Question: Simply I want to handle 'id' column's value seperately to use it in a hidden field for mySQL. But when I fetch n'ame,surname,id' they are appearing in search text field also 'id' value appearing. And only Name, Surname must appear in text field. How can I set id's value to hidden field instantly?

'''
<?php
include 'config/db.connect.php';
$return_arr = array();
if (isset($_GET['term'])){
try {
$stmt = $db->prepare('SELECT id,user_username,name,surname FROM user WHERE name LIKE :receiver or surname LIKE :receiver or user_username LIKE :receiver');
$stmt->execute(array('receiver' => '%'.$_GET['term'].'%'));
while($row = $stmt->fetch()) {
$return_arr['name'] = $row['name'];
$return_arr['surname']= $row['surname'];
$return_arr['id']= $row['id'];
}
} catch(PDOException $e) {
echo 'ERROR: ' . $e->getMessage();
}
echo json_encode($return_arr);
}
?>
'''
'''
<script type="text/javascript">
$(function() {
//autocomplete
$("#receiver").autocomplete({
source: "autocomplete.php",
minLength: 1,
select: function(event, ui) {
$("#receiver_id").val(ui.item.value);
}
});
});
</script>
'''
'''
<form action="action_send_message.php" method="POST" >
<label for="receiver">Receiver</label>
<input type="text" name="receiver" id="receiver" placeholder="Receiver" class="span12" />
<input type="hidden" name="receiver_id" id="receiver_id" value=""/>
<textarea id="messagebody" name="message_body" class="wysihtml5 span12" rows="5" placeholder="Mesajinizi Yazin"></textarea>
<button type="submit" class="btn btn-large color-10">Gonder</button>
</form>
'''
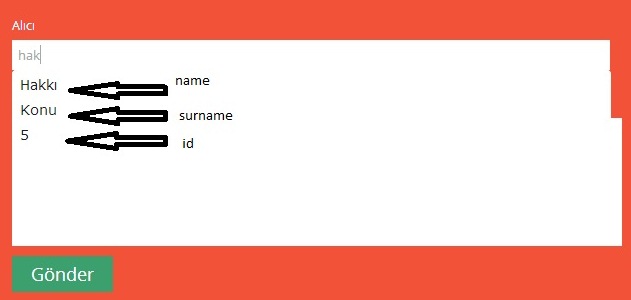
Answer: I suggest updating your code into something like the following:
'''
....
$return_arr[] = array('value' => $row['name'] . ' ' . $row['surname'],
'id' => $row['id']);
....
echo json_encode($return_arr);
'''
'''
$("#receiver").autocomplete({
source: function(request, response) {
jQuery.ajax({
url: 'autocomplete.php',
dataType: 'json',
success: function(data) {
response(data);
}
});
},
minLength: 1,
select: function(event, data) {
$("#receiver_id").val(data.item.id);
}
});
'''
Take note that the autocomplete output will only work when the array key on '$return_arr' items are ''value''. If this was named something else, it will not work.